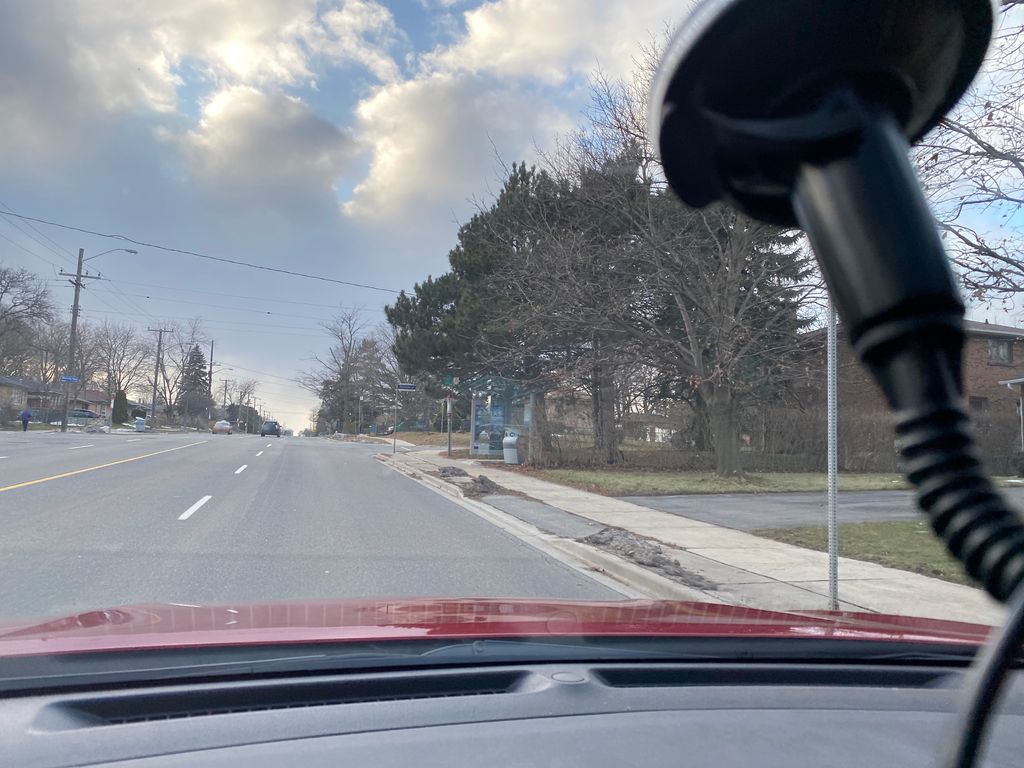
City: toronto